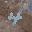
Label: 4